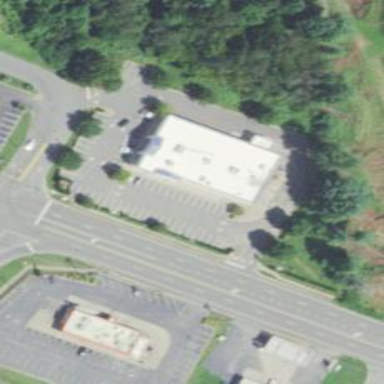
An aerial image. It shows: Pharmacy providing healthcare services.